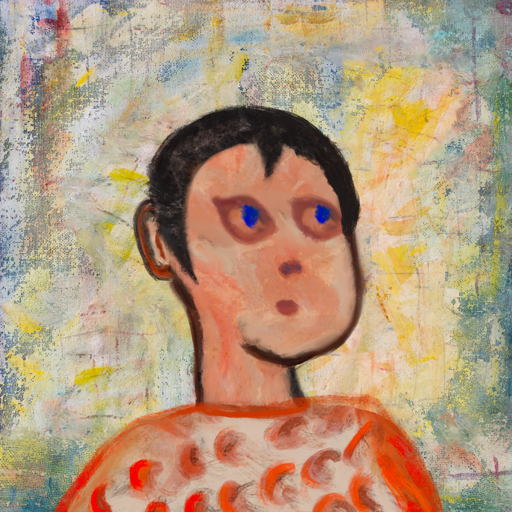
Background: Irani, Head And Neck Side: Roy_Bahadur, Face Side: Mother_And_Son_Mother, Bust: Rupkatha, Hair Side: Roy_Bahadur, Head Accessory: Blank, Second Necklace: Blank, Necklace: Blank, Baby: Blank